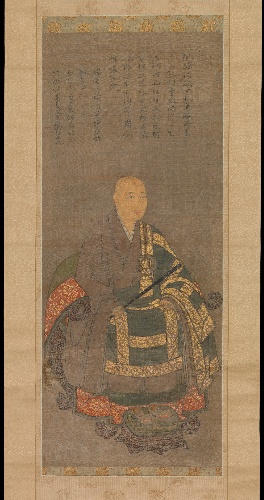
Title: 景南英文像|Portrait of Keinan Eibun
Date: 1449
Object type: Hanging scroll
Classification: Paintings
Medium: Hanging scroll; ink, color, and gold on silk
Culture: Japan
Period: Muromachi period (1392–1573)
Dimensions: Image: 36 1/2 in. × 15 in. (92.7 × 38.1 cm)
Overall with mounting: 70 1/4 × 21 1/4 in. (178.4 × 54 cm)
Overall with knobs: 70 1/4 × 23 in. (178.4 × 58.4 cm)
Department: Asian Art
Credit line: Gift of Florence and Herbert Irving, 2015
Accession year: 2015
Repository: Metropolitan Museum of Art, New York, NY
Tags: Men|Portraits